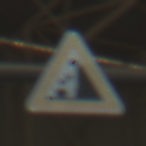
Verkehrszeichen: SteinschlagRechts
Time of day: Midday
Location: Indoor (Urban)
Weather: NotSpecified
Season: NotSpecified
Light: Natural